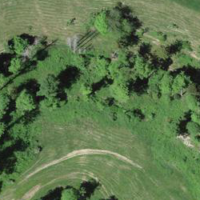
EUNIS habitat code: 44
Species observed at this site:
Vicia sepium